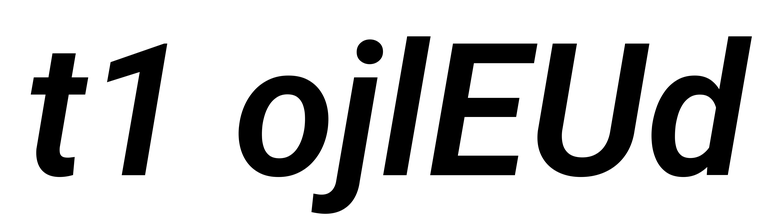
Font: Roboto-Italic_SemiBold_Italic